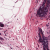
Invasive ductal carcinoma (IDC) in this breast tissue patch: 0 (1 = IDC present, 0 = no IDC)